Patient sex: M
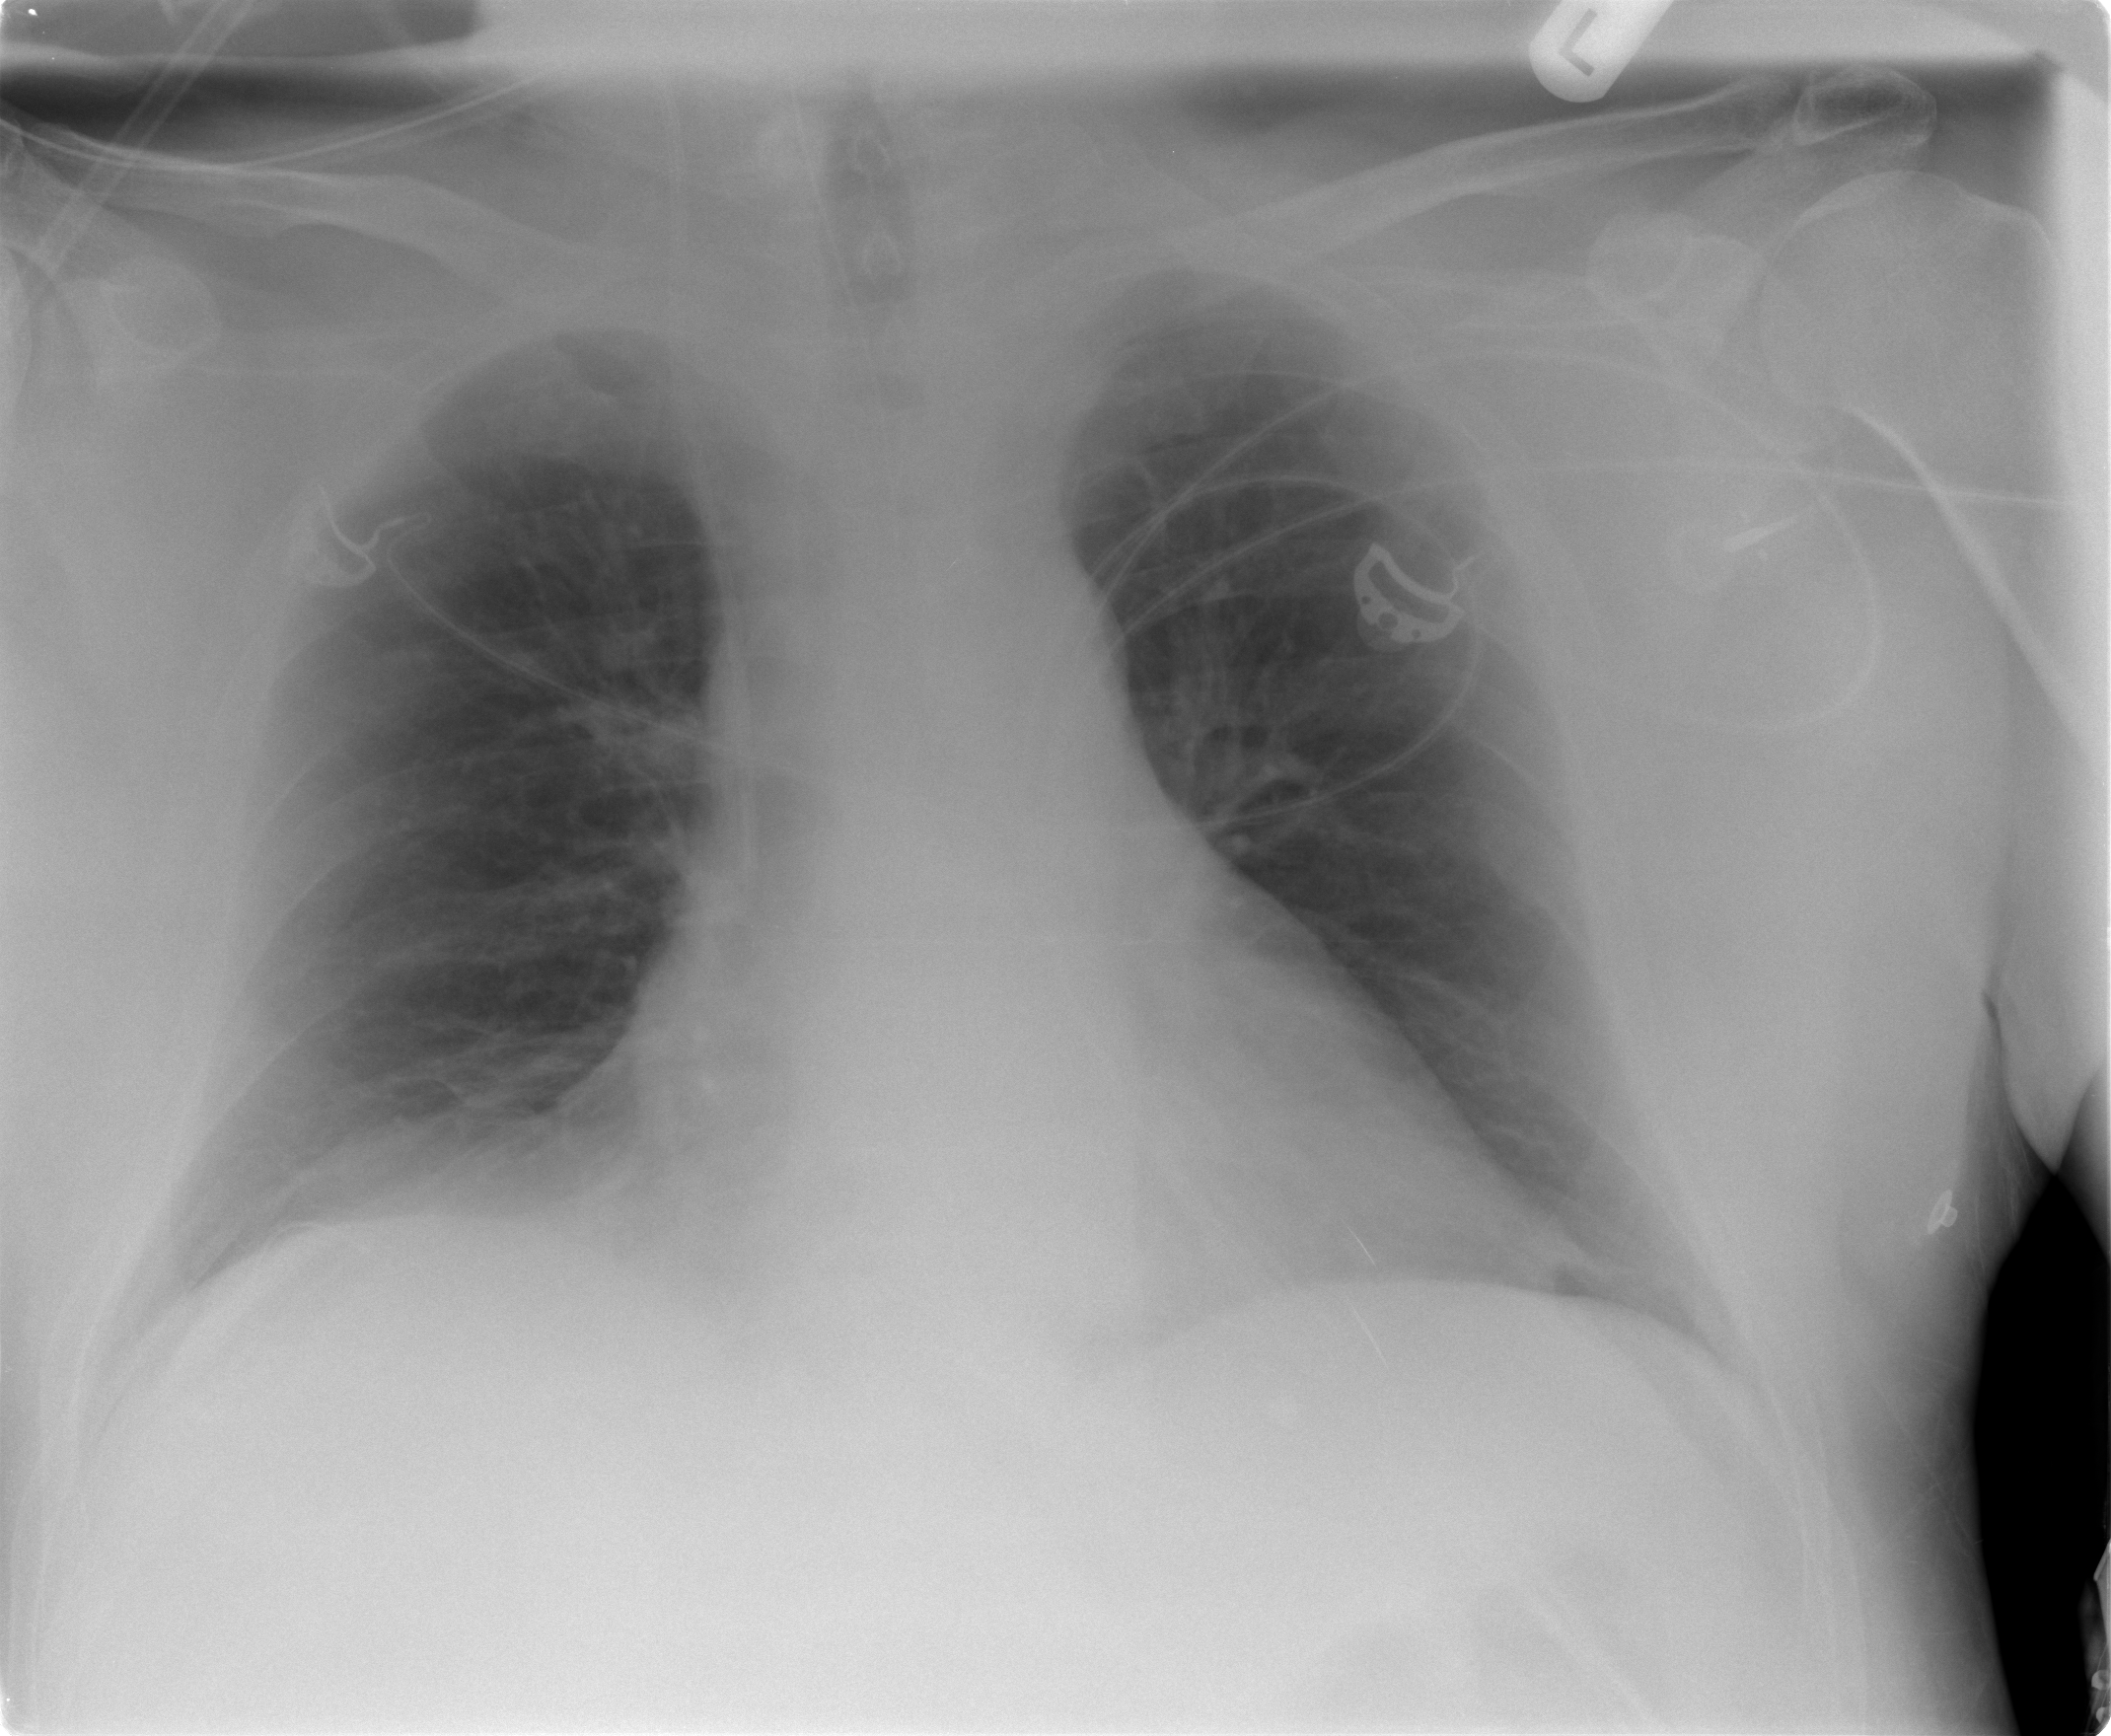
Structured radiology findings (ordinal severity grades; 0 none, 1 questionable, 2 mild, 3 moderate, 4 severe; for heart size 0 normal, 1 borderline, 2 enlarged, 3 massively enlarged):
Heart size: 1
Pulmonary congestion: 0
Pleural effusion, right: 1
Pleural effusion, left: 1
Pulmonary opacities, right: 0
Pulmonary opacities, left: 0
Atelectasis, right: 0
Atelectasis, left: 1